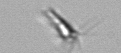
Label: Calciopappus